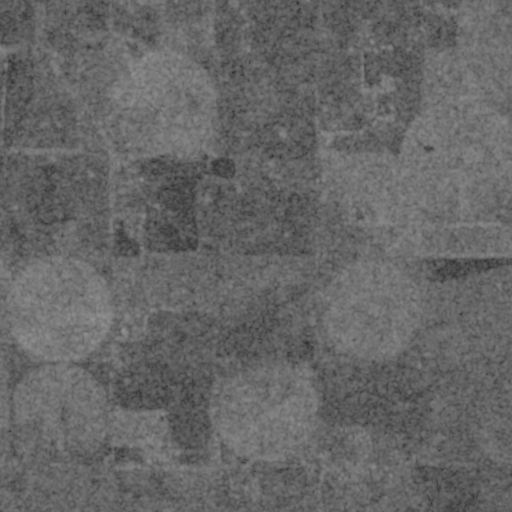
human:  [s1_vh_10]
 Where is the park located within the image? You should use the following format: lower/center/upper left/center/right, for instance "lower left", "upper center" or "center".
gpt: The park is located in the lower right of the image.
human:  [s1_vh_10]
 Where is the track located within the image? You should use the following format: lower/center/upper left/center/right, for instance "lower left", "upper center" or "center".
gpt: There is no track in the image.

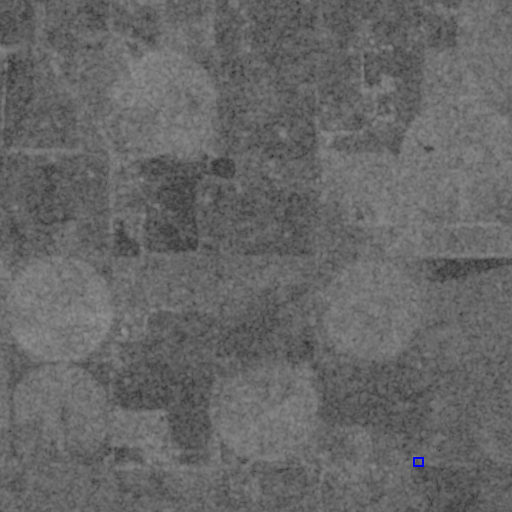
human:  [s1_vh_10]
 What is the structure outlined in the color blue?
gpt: The structure outlined in blue is a park.
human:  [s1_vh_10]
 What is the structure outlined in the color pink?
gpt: There is no pink outline.